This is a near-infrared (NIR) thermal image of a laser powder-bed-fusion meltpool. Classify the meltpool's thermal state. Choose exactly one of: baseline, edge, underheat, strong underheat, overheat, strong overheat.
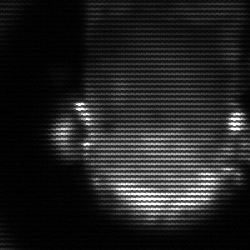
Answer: baseline